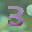
Label: 3